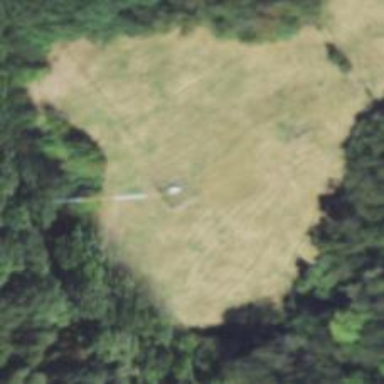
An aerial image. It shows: Mast tower used for communication.